Aerial crown-view tile of a tropical tree (Barro Colorado Island, Panama), acquired 20250915:
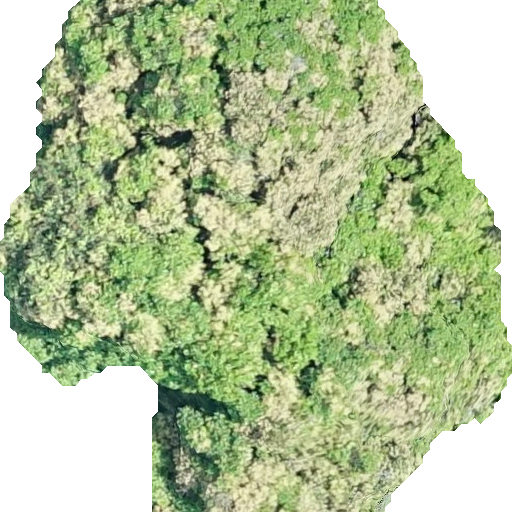
Species: Prioria copaifera
GBIF accepted scientific name: Prioria copaifera
Crown area: 318.849 m²